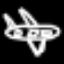
Label: airplane